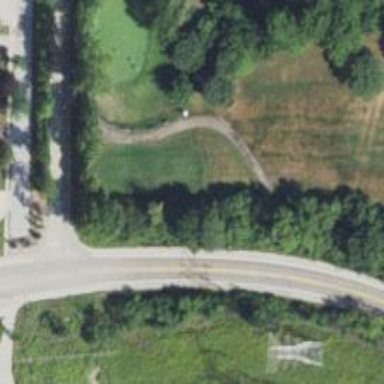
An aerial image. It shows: Grade1 track used as golf cartpath.